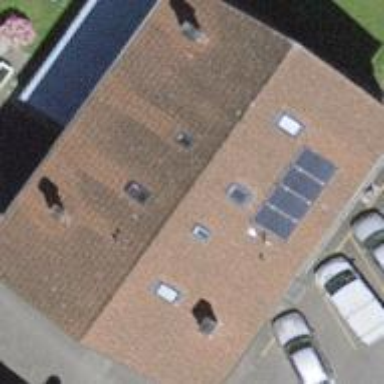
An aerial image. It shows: Gabled building with roof oriented along its structure.